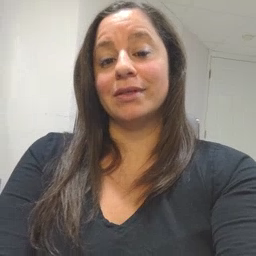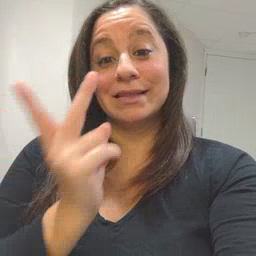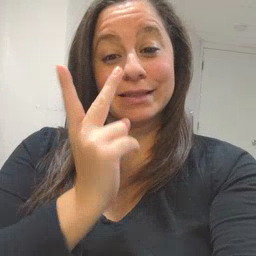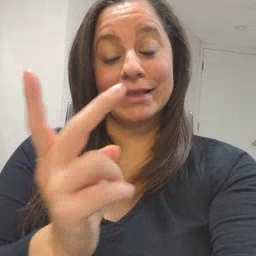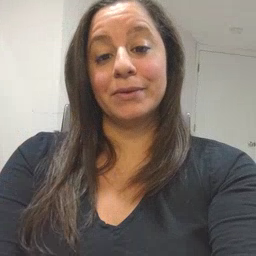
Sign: see